Field crop: tomato
Growth stage: 1
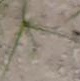
Species: cyperus